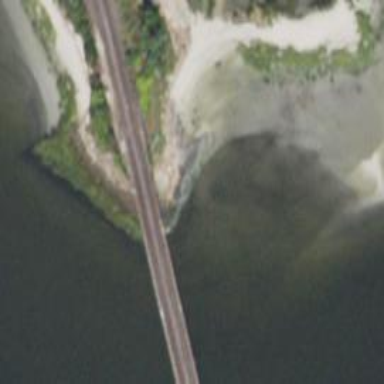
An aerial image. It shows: Bridge with electrified rail.